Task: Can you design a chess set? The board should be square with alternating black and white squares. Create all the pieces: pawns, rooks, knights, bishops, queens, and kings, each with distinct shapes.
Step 4032:
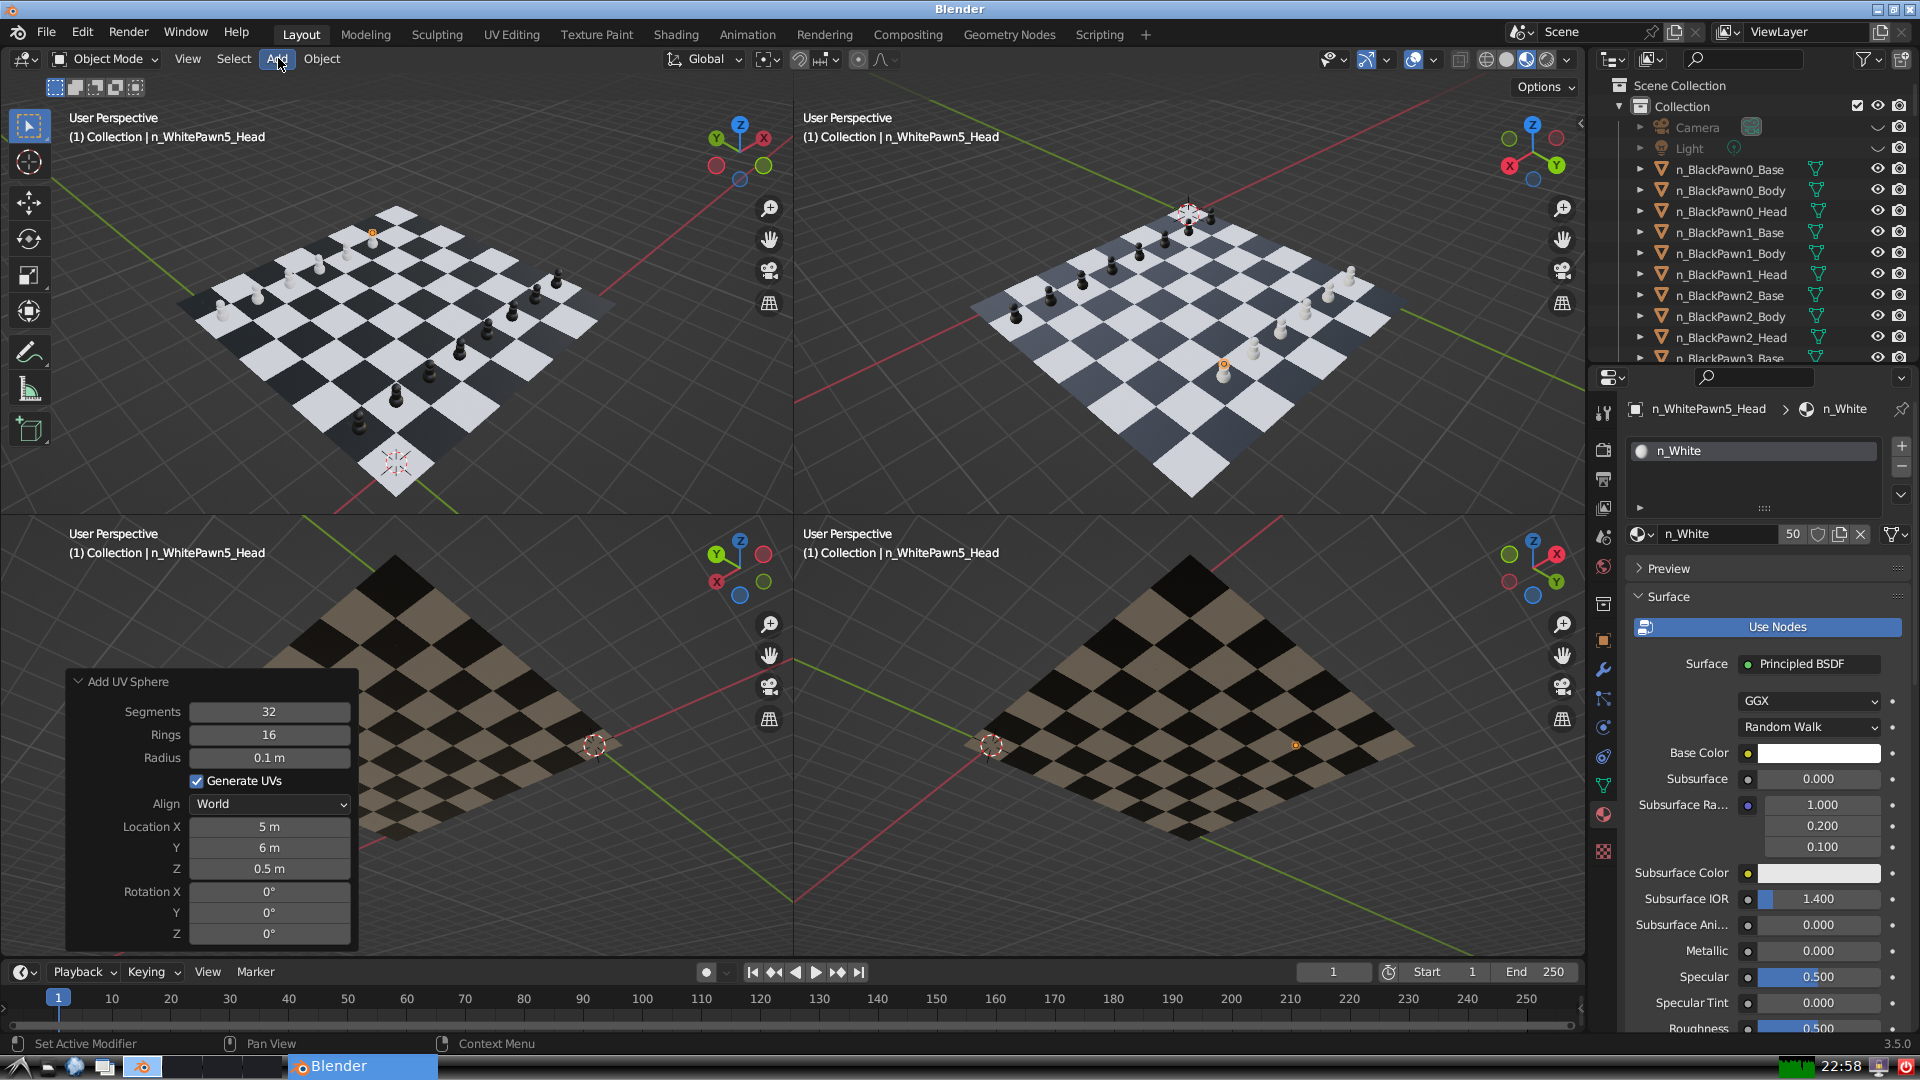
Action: click: no